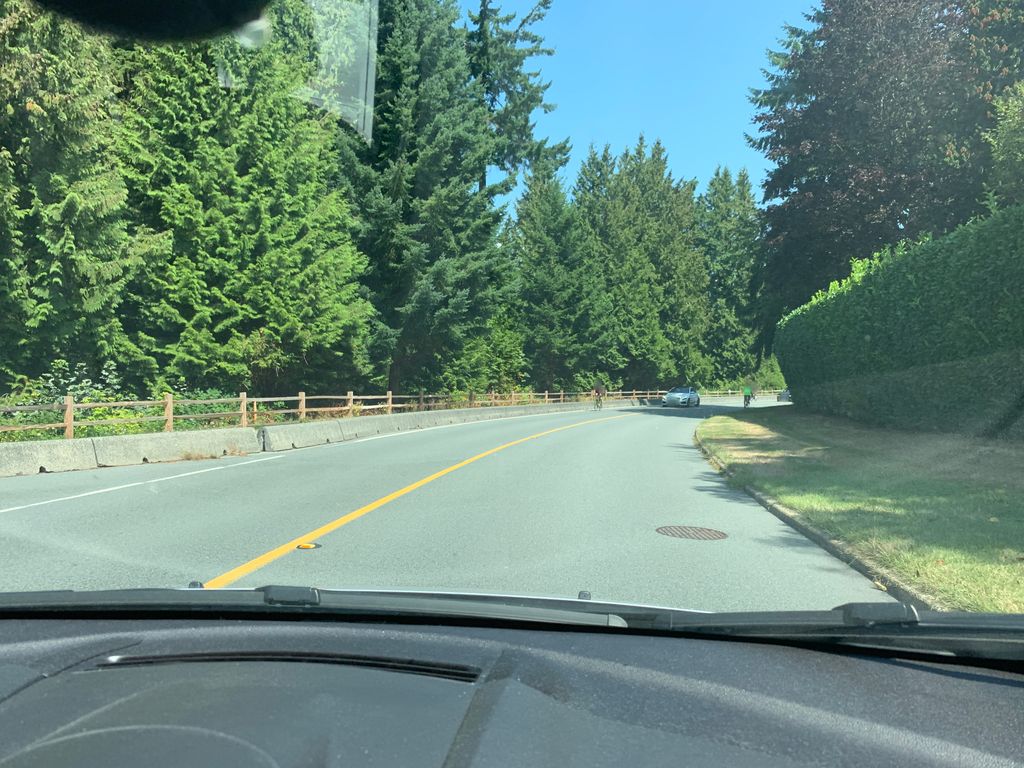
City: vancouver